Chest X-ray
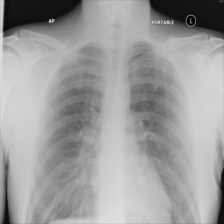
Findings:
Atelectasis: negative
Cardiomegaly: negative
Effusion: negative
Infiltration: negative
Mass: negative
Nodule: negative
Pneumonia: negative
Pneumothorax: negative
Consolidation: negative
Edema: negative
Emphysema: negative
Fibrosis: negative
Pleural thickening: negative
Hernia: negative